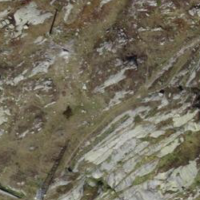
EUNIS habitat code: 26
Species observed at this site:
Vaccinium uliginosum